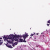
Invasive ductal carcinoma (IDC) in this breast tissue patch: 0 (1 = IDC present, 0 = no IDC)